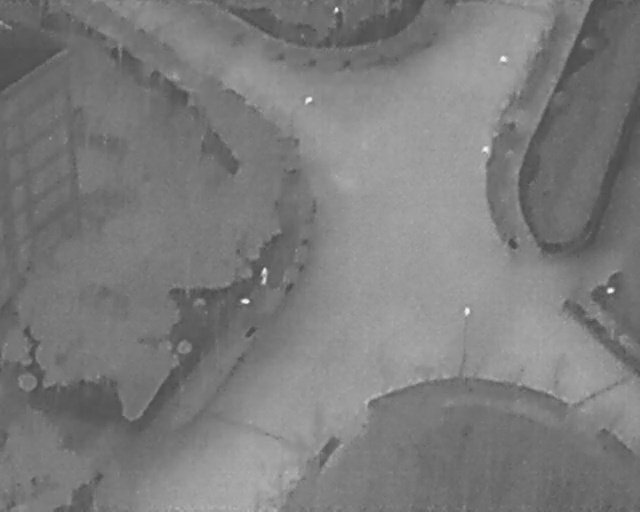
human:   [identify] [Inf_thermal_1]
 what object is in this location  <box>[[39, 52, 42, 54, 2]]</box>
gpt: <ref>1 small person at the center</ref>